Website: ulta-beauty
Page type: gifting
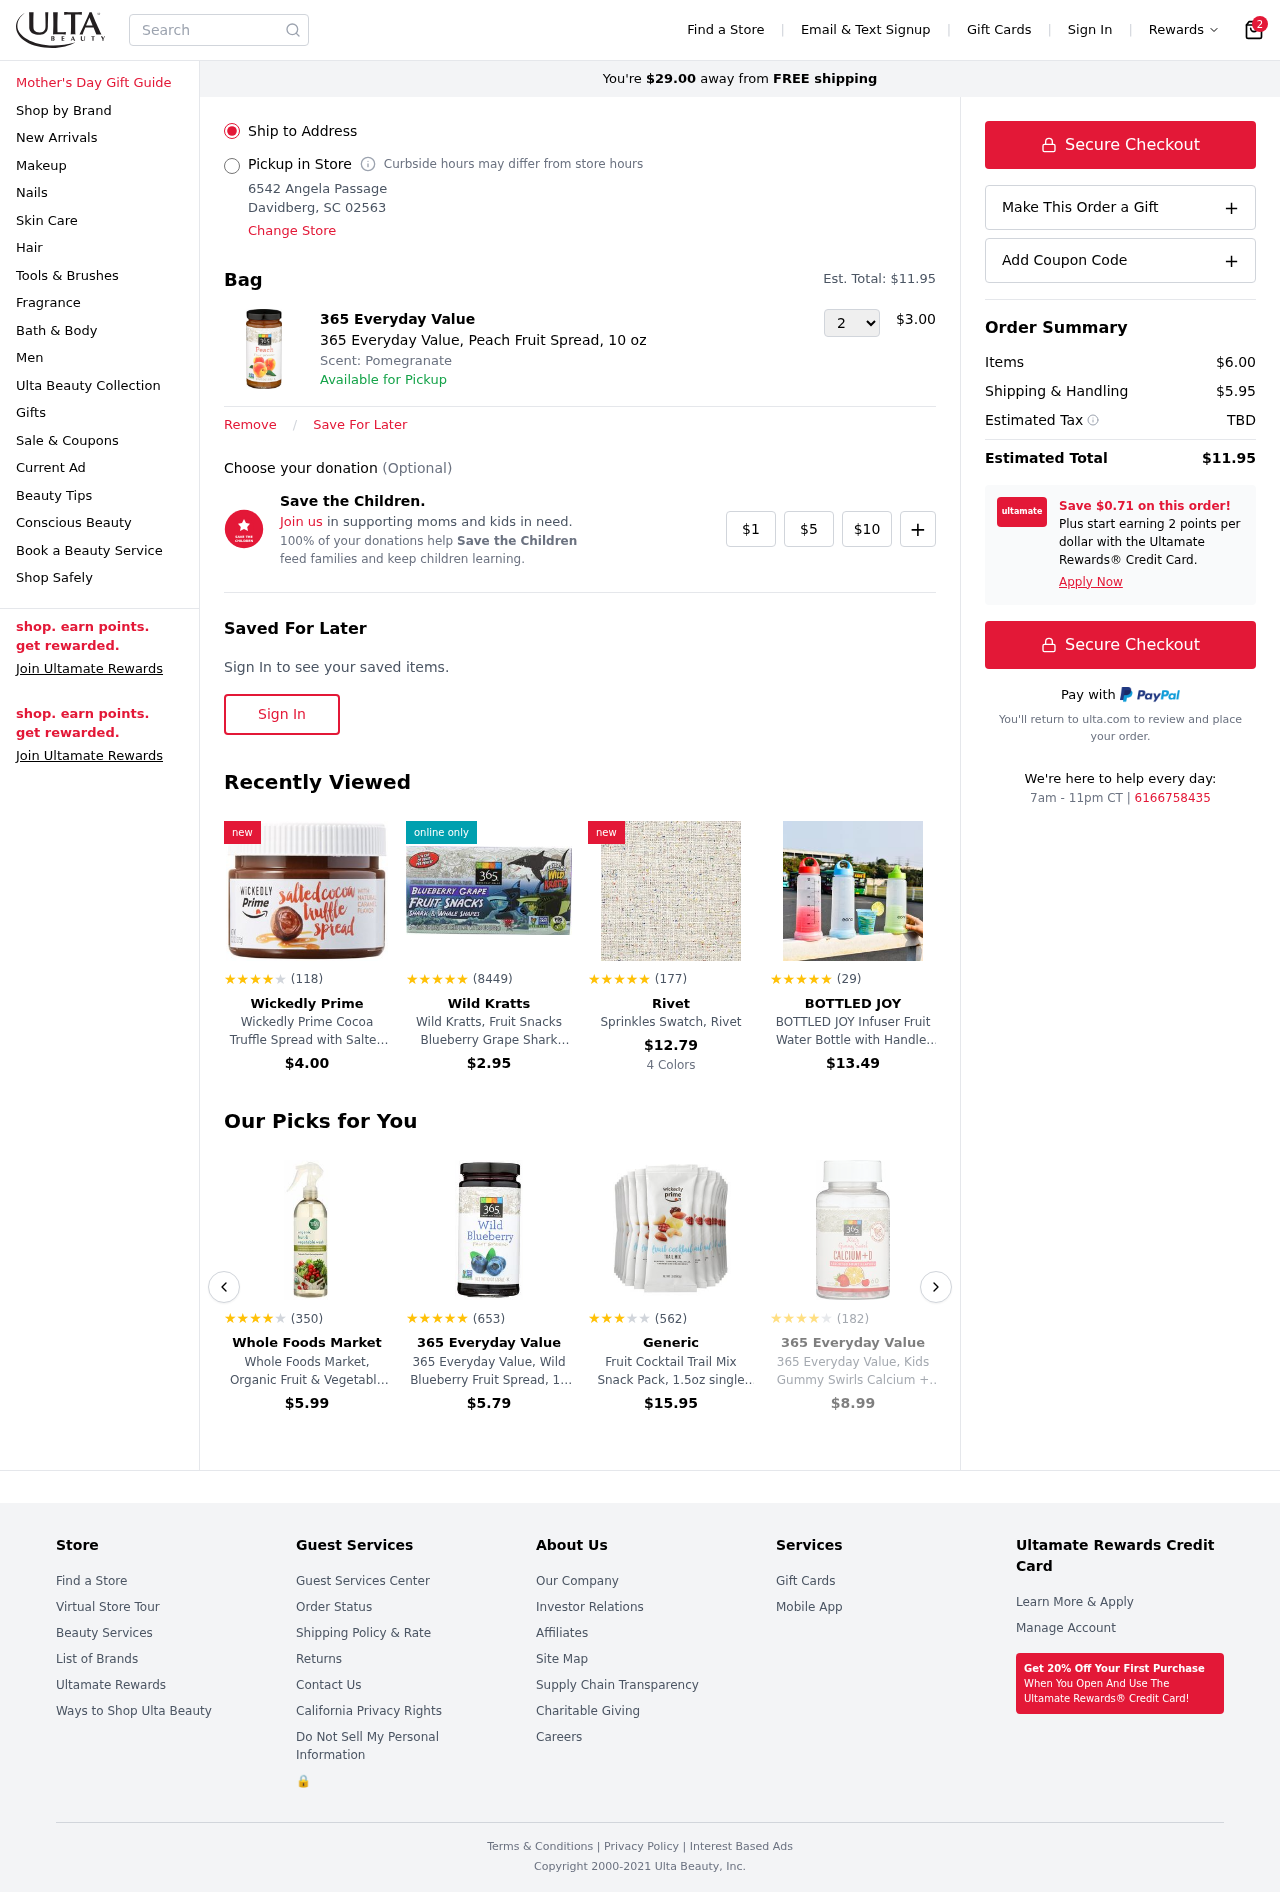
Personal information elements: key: PII_LOCATION1_CITY_STATE_ZIP
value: Davidberg, SC 02563
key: PII_LOCATION1_STREET
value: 6542 Angela Passage
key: PII_PHONE
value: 6166758435
Product elements: key: PRODUCT1_BRAND
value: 365 Everyday Value
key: PRODUCT1_NAME
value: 365 Everyday Value, Peach Fruit Spread, 10 oz
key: PRODUCT1_PRICE
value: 3
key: PRODUCT1_QUANTITY
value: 2
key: PRODUCT2_BRAND
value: Wickedly Prime
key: PRODUCT2_NAME
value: Wickedly Prime Cocoa Truffle Spread with Salted Caramel, 13.22oz
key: PRODUCT2_NUM_RATINGS
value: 118
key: PRODUCT2_PRICE
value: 4
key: PRODUCT2_RATING
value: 4.1
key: PRODUCT3_BRAND
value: Wild Kratts
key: PRODUCT3_NAME
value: Wild Kratts, Fruit Snacks Blueberry Grape Shark Whale, 0.63 Ounce, 6 Pack
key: PRODUCT3_NUM_RATINGS
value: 8449
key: PRODUCT3_PRICE
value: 2.95
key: PRODUCT3_RATING
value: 4.8
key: PRODUCT4_BRAND
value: Rivet
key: PRODUCT4_NAME
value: Sprinkles Swatch, Rivet
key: PRODUCT4_NUM_RATINGS
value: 177
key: PRODUCT4_PRICE
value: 12.79
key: PRODUCT4_RATING
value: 4.6
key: PRODUCT5_BRAND
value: BOTTLED JOY
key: PRODUCT5_NAME
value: BOTTLED JOY Infuser Fruit Water Bottle with Handle, BPA Free Reusable Plastic Water Bottle with Frui
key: PRODUCT5_NUM_RATINGS
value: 29
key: PRODUCT5_PRICE
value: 13.49
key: PRODUCT5_RATING
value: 4.5
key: PRODUCT6_BRAND
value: Whole Foods Market
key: PRODUCT6_NAME
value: Whole Foods Market, Organic Fruit & Vegetable Wash, 16 Fl Oz
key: PRODUCT6_NUM_RATINGS
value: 350
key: PRODUCT6_PRICE
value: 5.99
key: PRODUCT6_RATING
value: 3.9
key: PRODUCT7_BRAND
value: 365 Everyday Value
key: PRODUCT7_NAME
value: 365 Everyday Value, Wild Blueberry Fruit Spread, 10 oz
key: PRODUCT7_NUM_RATINGS
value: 653
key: PRODUCT7_PRICE
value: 5.79
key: PRODUCT7_RATING
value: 4.7
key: PRODUCT8_BRAND
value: Generic
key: PRODUCT8_NAME
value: Fruit Cocktail Trail Mix Snack Pack, 1.5oz single serve (Pack of 15)
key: PRODUCT8_NUM_RATINGS
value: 562
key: PRODUCT8_PRICE
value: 15.95
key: PRODUCT8_RATING
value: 3.4
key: PRODUCT9_BRAND
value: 365 Everyday Value
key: PRODUCT9_NAME
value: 365 Everyday Value, Kids Gummy Swirls Calcium + D, Assorted Fruit Flavors, 60 ct
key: PRODUCT9_NUM_RATINGS
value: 182
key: PRODUCT9_PRICE
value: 8.99
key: PRODUCT9_RATING
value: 3.5
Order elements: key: ORDER_NUM_ITEMS
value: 2
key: AMOUNT_TO_FREE_SHIPPING
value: $29.00
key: ORDER_TOTAL
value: $11.95
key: ORDER_SUBTOTAL
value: $6.00
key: ORDER_SHIPPING_COST
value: $5.95
Search elements: key: HEADER_SEARCH
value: Search